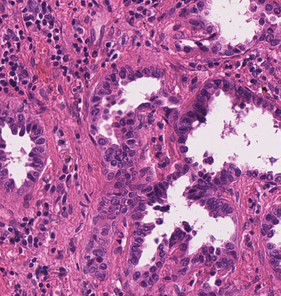
Tumor epithelial tissue: yes
Tumor-associated stroma tissue: yes
Normal tissue: no